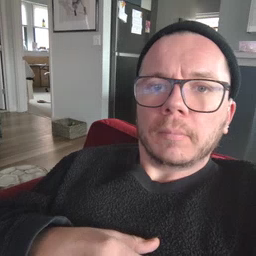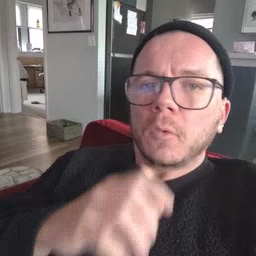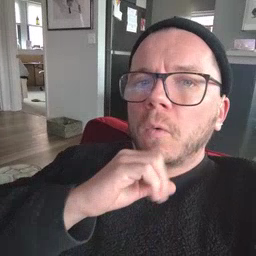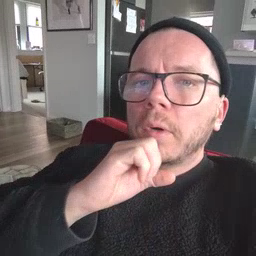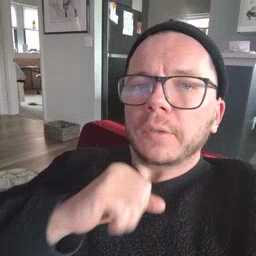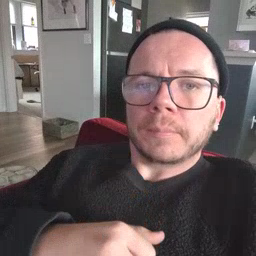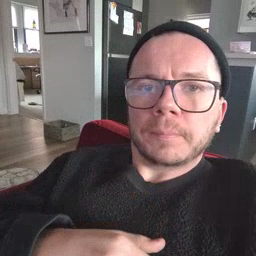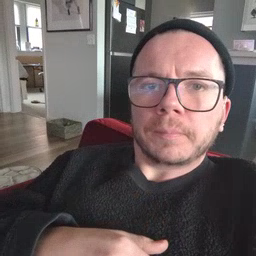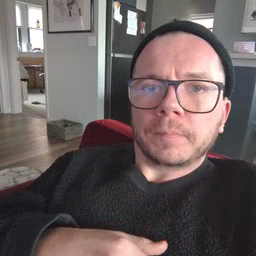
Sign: orange